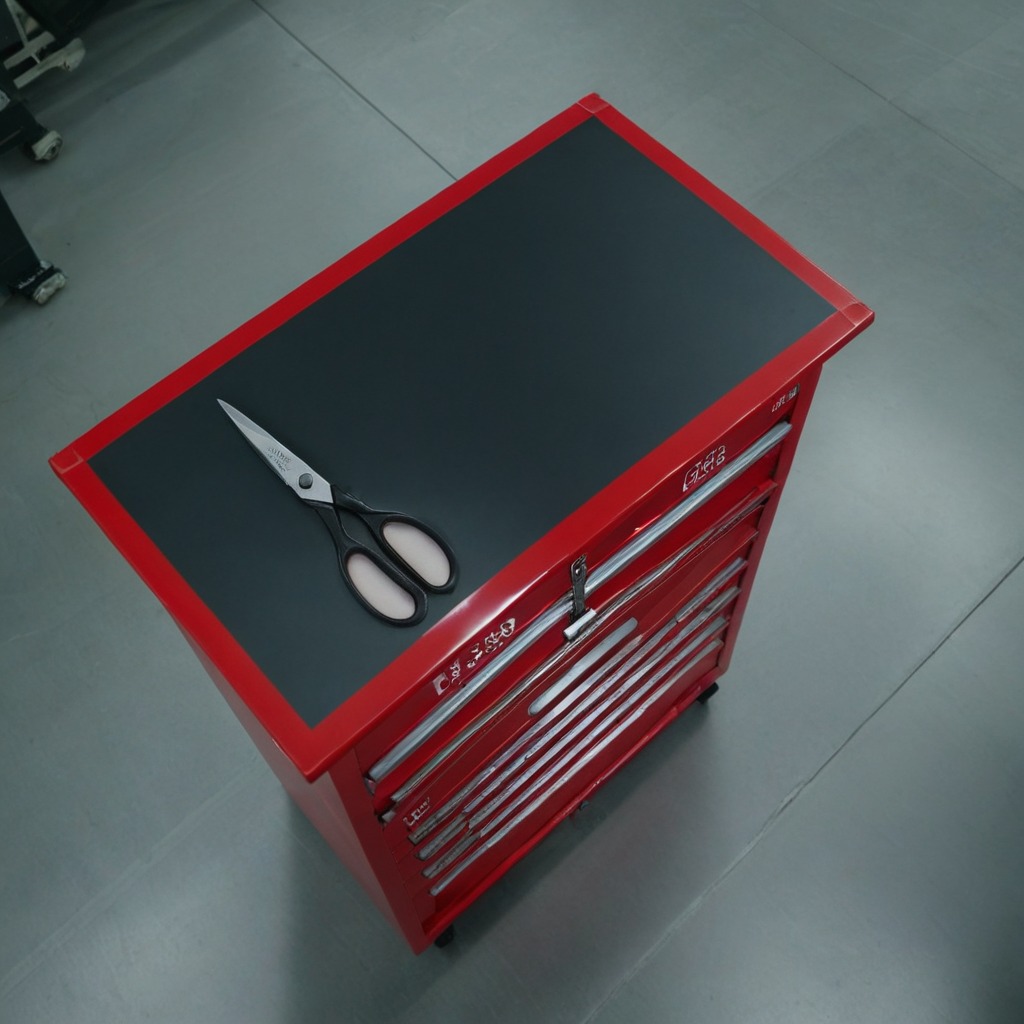
A scissor lies on the toolbox surface in an airplane hangar workshop 8K.